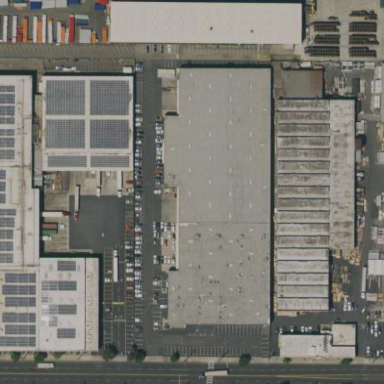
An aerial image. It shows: Warehouse.